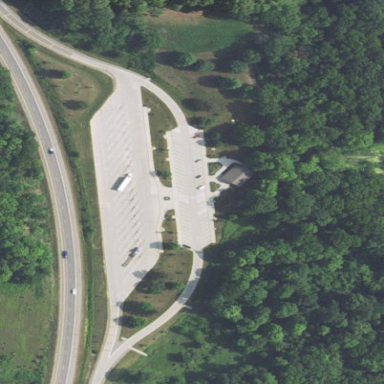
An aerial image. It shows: Rest area along the road.